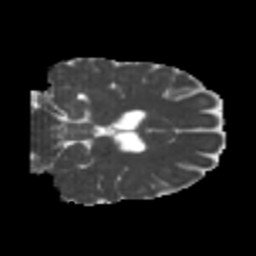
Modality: MD
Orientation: coronal
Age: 25
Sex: female
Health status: healthy
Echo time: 0.074 s